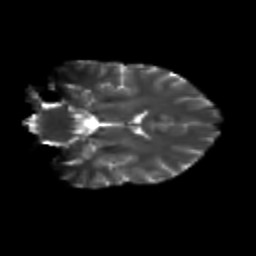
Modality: T2w
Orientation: coronal
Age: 18
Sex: female
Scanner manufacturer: siemens
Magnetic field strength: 3 T
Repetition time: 3.5 s
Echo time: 0.104 s